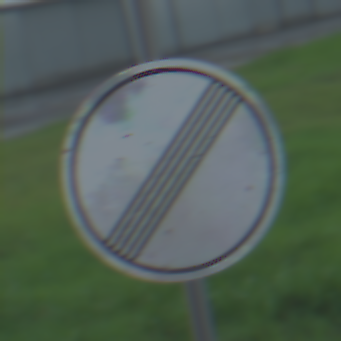
Verkehrszeichen: EndeSaemtlicherBegrenzungen
Umgebung: Outdoor, Suburban
Tageszeit: Midday
Wetter: Overcast
Licht: Natural
Jahreszeit: NotSpecified
Kontrast: LowContrast